Question: My application has a custom QSS, and I have a QLabel with an image. The image has big margins, however, which come from the style.
This is how the label looks, the QPixmap is solid red to show the actual contents, so the white parts are the margins:

The margins are 11 pixels for the top and bottom, 7 pixels for the left part, and 45 pixels for the right. I measured them with an image editor, and I counted the border as part of the margins.
I tried these functions:
'''
qDebug() << label->contentsMargins() << label->margin();
'''
But the output was 'QMargins(0, 0, 0, 0) 0', even though there (big) margins. How do I calculate the real/actual margins of an image label?
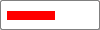
Answer: Finally managed to get to the real margins after looking into the QLabel::paintEvent() source code. They do it this way:
'''
QRect cr = label->contentsRect();
cr.adjust(label->margin(), label->margin(), -label->margin(), -label->margin());
'''
In my specific case it seems the label was getting its padding from the parent's style sheet, so 'label->contentsMargins()' was returning zeroes because I was calling it before showing.
That is, this code:
'''
qDebug() << label->contentsMargins() << label->margin() << label->contentsRect();
label->show();
qDebug() << label->contentsMargins() << label->margin() << label->contentsRect();
'''
Produces this output:
'''
QMargins(0, 0, 0, 0) 0 QRect(0,0 62x31)
QMargins(7, 1, 7, 1) 0 QRect(7,1 36x31)
'''